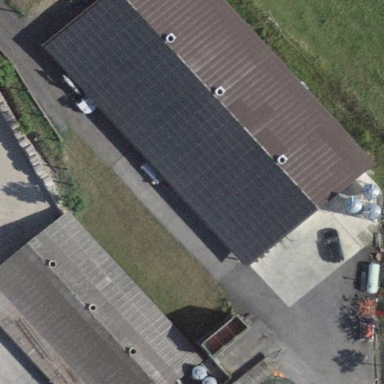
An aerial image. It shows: Solar power generator using photovoltaic method with solar photovoltaic panel types.